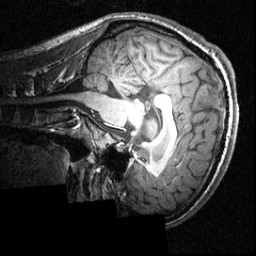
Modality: T1w
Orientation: sagittal
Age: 20
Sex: male
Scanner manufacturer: siemens
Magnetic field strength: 3.951 T
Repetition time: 1.5 s
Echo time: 0.00335 s